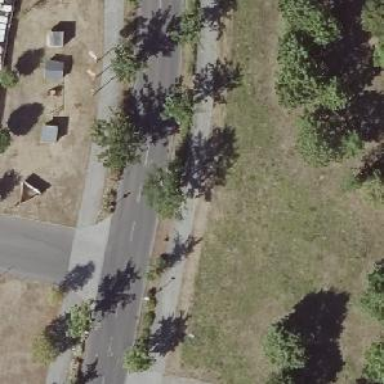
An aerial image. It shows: Avenue lined with broadleaved deciduous trees.